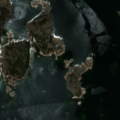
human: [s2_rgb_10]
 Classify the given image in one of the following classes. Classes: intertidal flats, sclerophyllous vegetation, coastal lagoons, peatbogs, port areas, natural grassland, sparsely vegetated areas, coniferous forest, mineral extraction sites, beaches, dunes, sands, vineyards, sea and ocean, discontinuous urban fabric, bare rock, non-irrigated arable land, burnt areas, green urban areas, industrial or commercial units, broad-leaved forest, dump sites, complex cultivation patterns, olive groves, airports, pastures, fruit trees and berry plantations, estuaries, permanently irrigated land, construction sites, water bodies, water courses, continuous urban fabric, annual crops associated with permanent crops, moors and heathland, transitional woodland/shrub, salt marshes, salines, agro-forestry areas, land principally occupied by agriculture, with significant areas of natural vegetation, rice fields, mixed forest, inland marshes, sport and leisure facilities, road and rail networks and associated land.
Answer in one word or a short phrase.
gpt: bare rock, sea and ocean